Question: I run at tablet own application. Sometimes I want stop or enable debug process:

How I can this without root access from command line?
Now I can stop process, but only with root access:
'''
adb shell "su -c 'killall com.my.package'"
'''
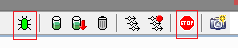
Answer: Now I have only rooted devices for debug :)
About enable debug application from cmd line.. I try use 'adb shell am set-debug-app <package>'. But this way work not as I want. After this command my process stopped and after next start, yes, application was started under debug. But I want enable debug without restart process.